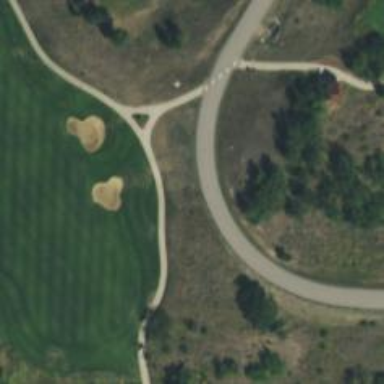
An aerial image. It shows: Well-maintained path used for golfing.